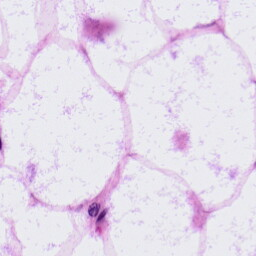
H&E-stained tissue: LymphNode